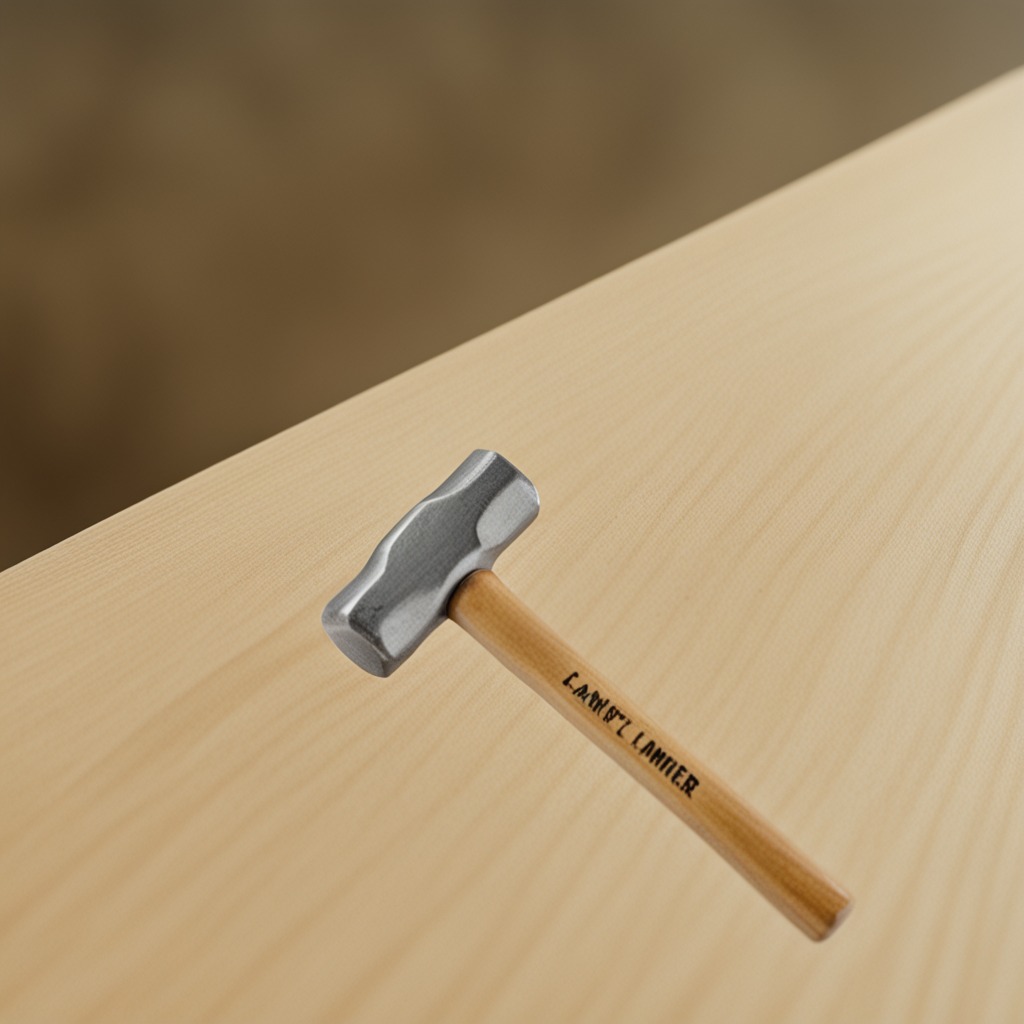
A hammer is lying on the plywood surface.